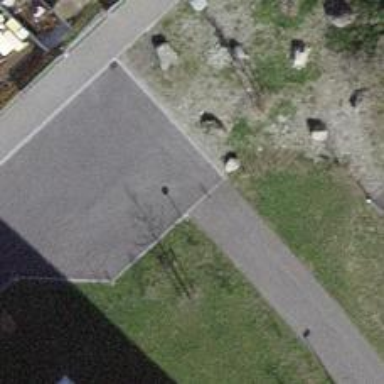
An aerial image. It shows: Bollard.